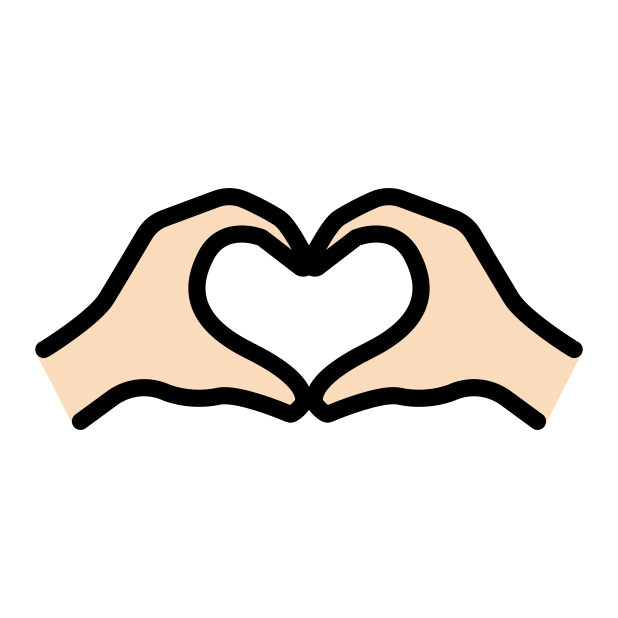
heart hands: light skin tone